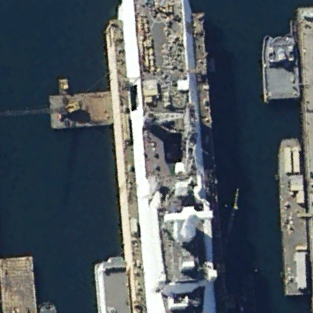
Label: combat